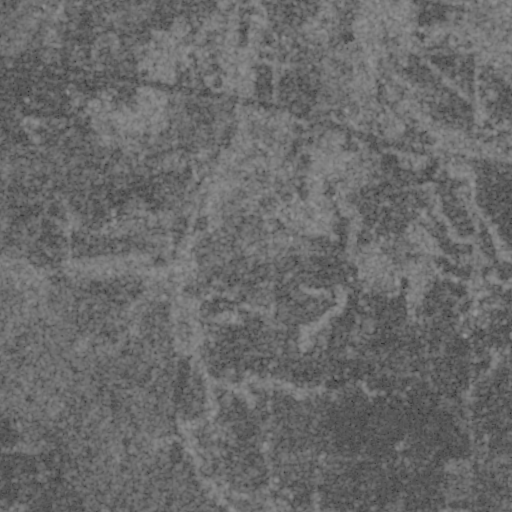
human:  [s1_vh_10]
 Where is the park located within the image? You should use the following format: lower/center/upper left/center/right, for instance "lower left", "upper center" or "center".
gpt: The park is located in the center right of the image.
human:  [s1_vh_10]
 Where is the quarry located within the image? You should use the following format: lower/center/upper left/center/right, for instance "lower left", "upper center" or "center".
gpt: There is no quarry in the image.

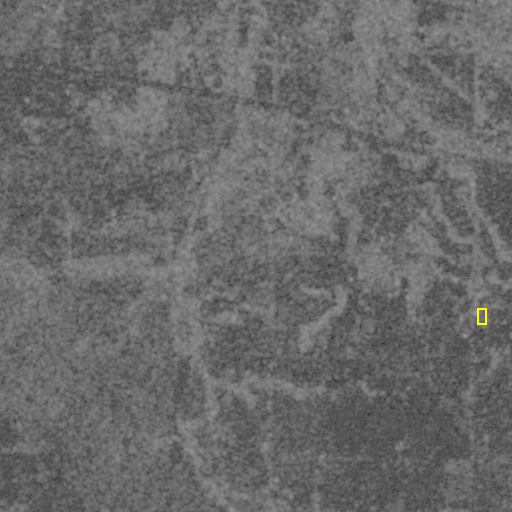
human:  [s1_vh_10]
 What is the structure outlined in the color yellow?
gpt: The structure outlined in yellow is a park.
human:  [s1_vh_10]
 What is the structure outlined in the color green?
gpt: There is no green outline.